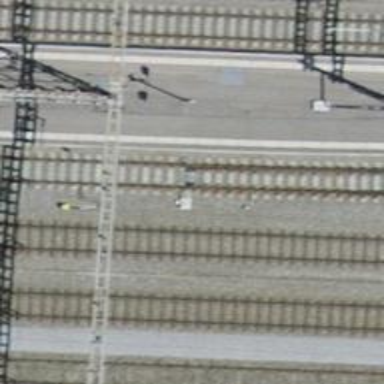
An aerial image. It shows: Railway switch.